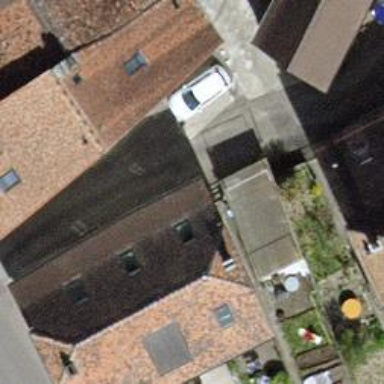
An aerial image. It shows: Alley classified as service road.